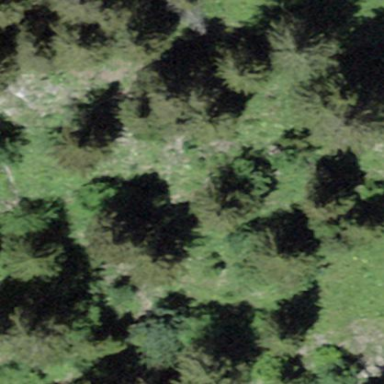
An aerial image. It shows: Forest area.